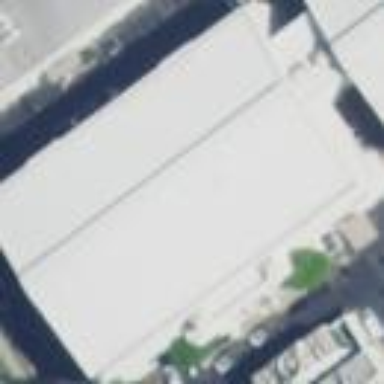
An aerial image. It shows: Industrial building.